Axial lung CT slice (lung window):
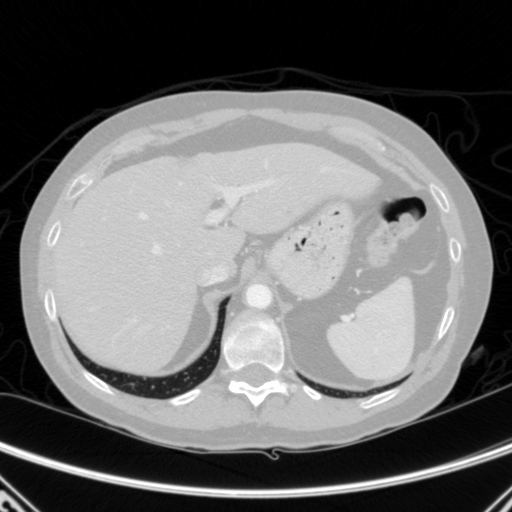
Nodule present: no